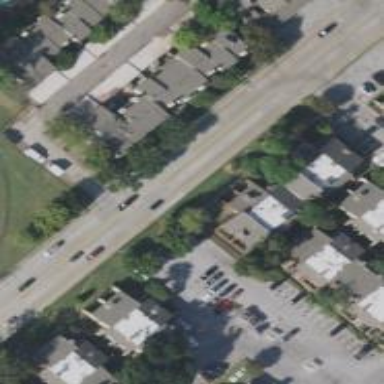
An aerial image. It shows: Secondary road with separate sidewalk.